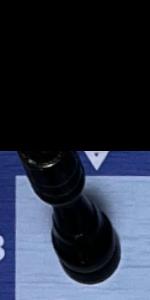
Label: Rook_Black